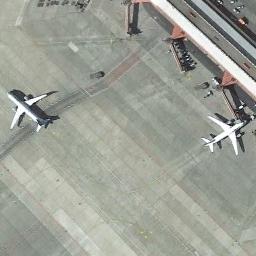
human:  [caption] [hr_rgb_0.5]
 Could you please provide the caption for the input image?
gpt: Two airplanes are parked beside the terminal .

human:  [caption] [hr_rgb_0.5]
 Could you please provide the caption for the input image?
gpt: One plane was parked at the departure gate and the other plane was parked in the open space .

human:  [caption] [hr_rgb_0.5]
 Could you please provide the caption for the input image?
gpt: Two planes parked beside buildings inside the airport .

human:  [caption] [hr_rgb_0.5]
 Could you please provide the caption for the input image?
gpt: A plane parked next to a boarding bridge and another passing plane behind it .

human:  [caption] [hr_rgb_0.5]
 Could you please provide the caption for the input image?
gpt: Two planes are in the parking lot .